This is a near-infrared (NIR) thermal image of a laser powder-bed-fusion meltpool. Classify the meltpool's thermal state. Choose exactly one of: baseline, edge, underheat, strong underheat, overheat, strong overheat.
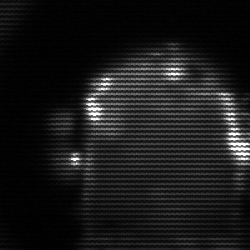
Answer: baseline